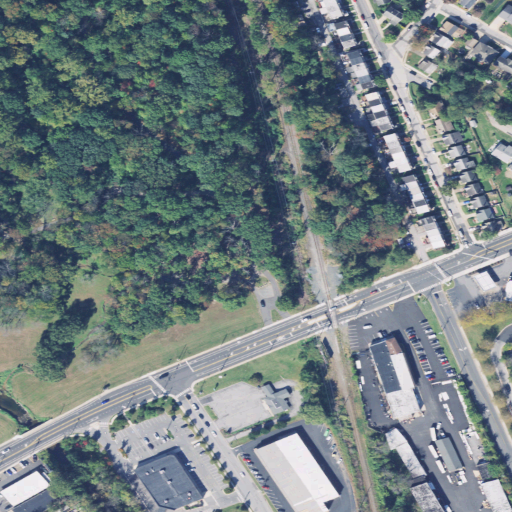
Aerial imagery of cape in Delaware named Dutch Neck containing medium intensity development, deciduous forest, high intensity development, woody wetlands, low intensity development, and open development